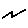
Label: zigzag